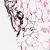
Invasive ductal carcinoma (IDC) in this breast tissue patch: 0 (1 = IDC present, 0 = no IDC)